Question: What is the reading of the measurement in the image?
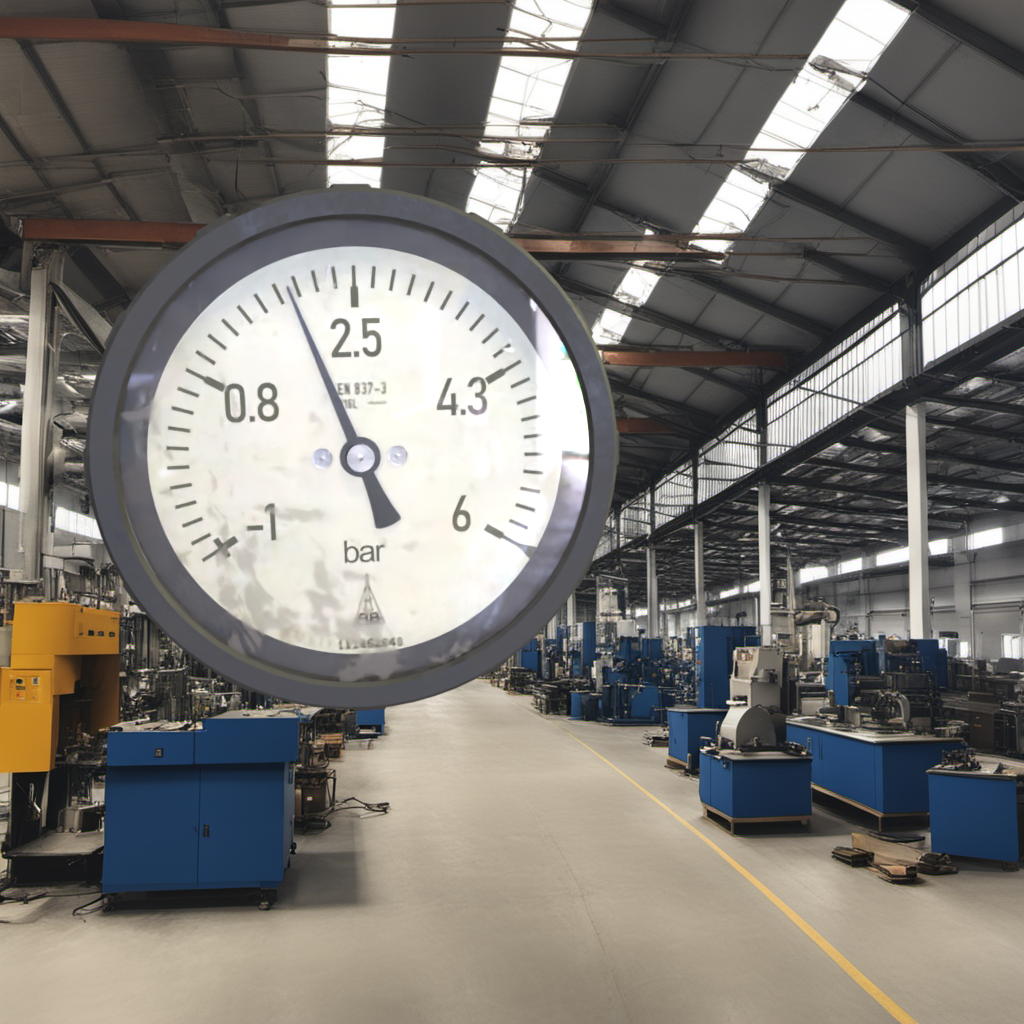
Answer: The result is 1.9
Question: What is the value range of this measurement?
Answer: The range is from -1 to 6
Question: What is the minimum and maximum value range of this measurement?
Answer: The minimum value is -1 and the maximum value is 6